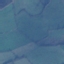
Land use / land cover class: Pasture